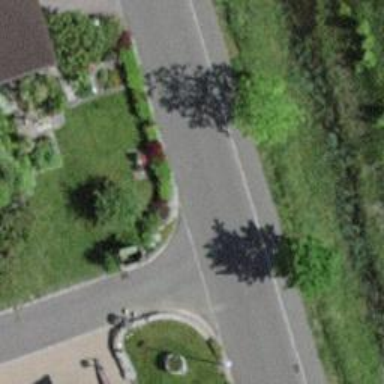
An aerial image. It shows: Paved residential road.